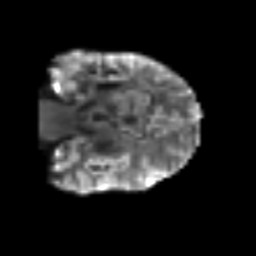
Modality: T2w
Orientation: coronal
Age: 50
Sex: male
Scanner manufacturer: siemens
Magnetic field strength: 3 T
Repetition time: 6.1 s
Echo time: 0.101 s